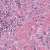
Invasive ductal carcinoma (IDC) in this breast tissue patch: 1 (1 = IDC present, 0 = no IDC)